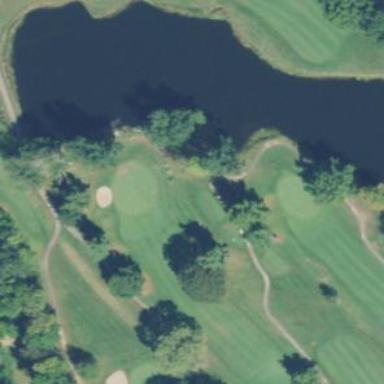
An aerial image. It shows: Water hazard in golf course. The hazard is natural water feature.